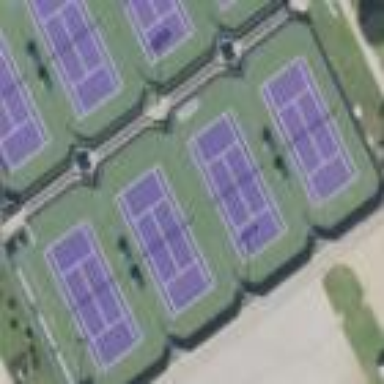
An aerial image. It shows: Tennis court on pitch.